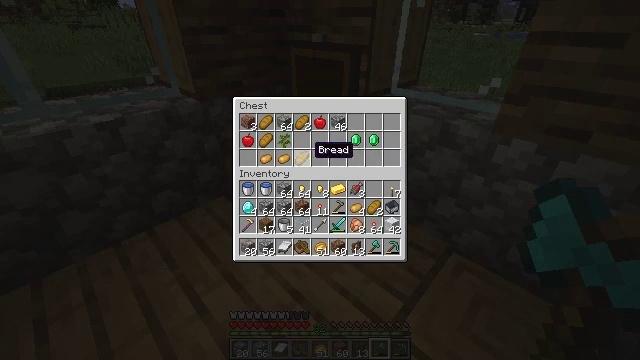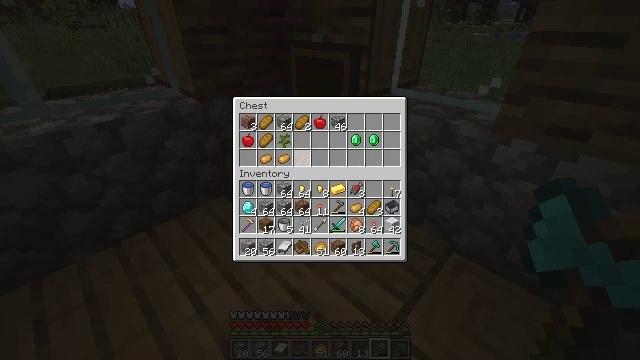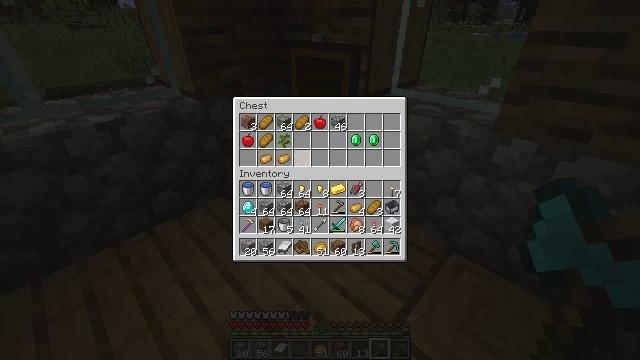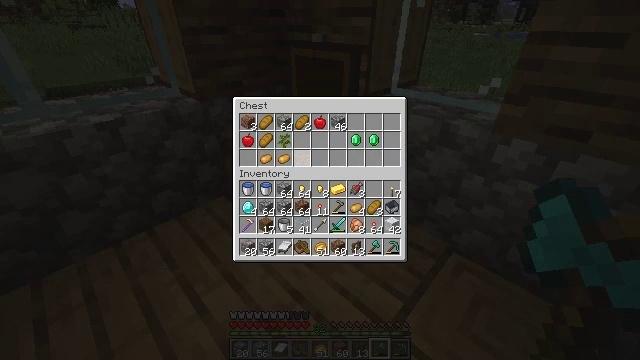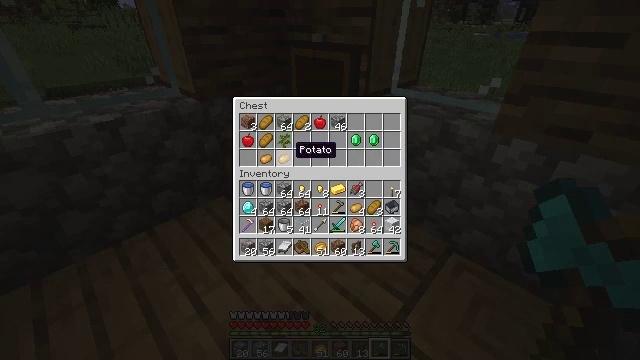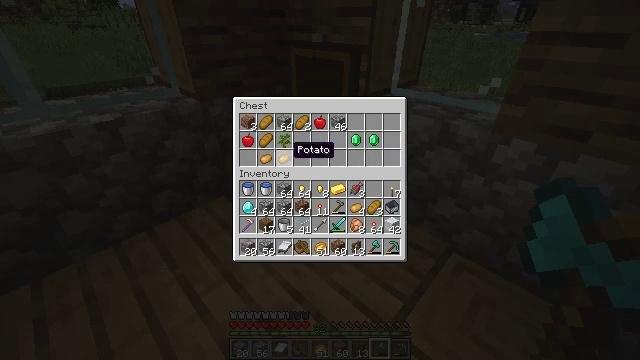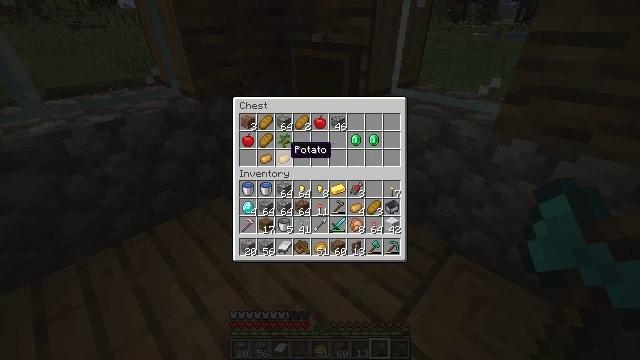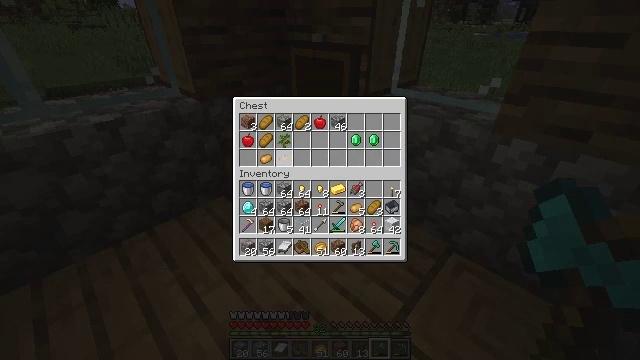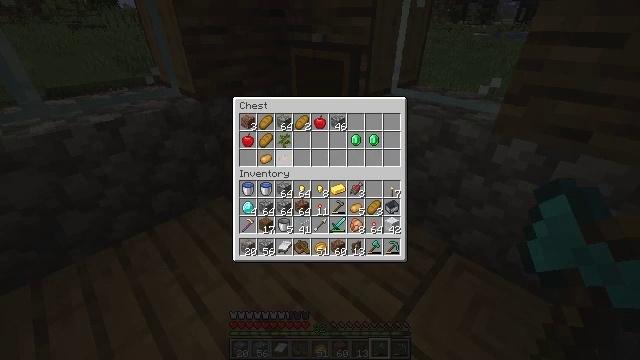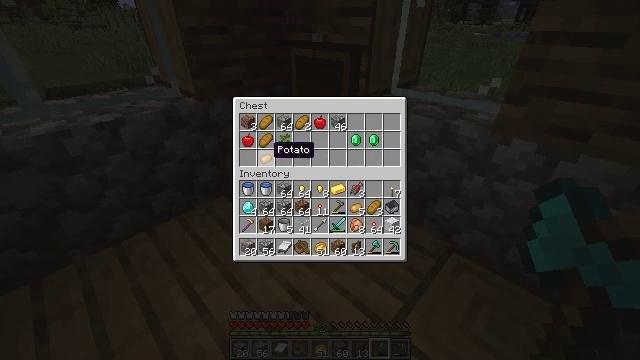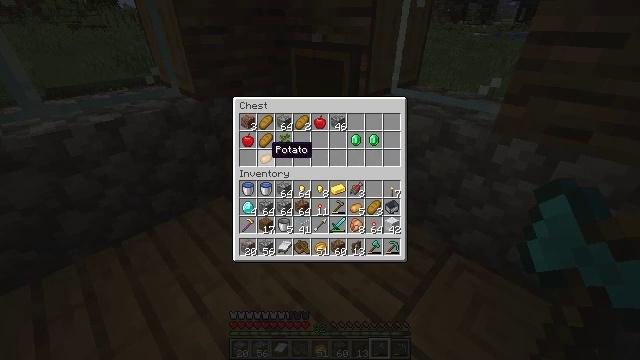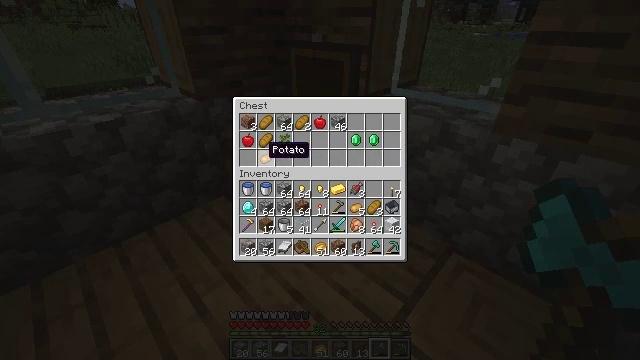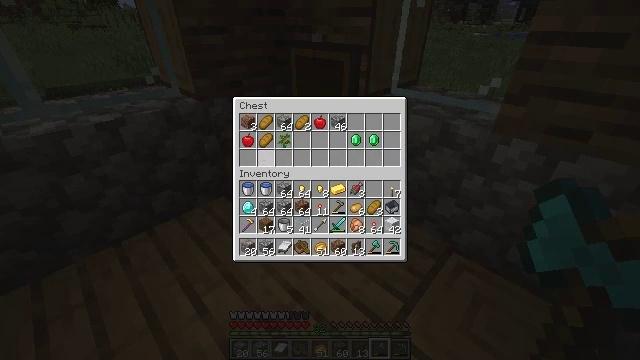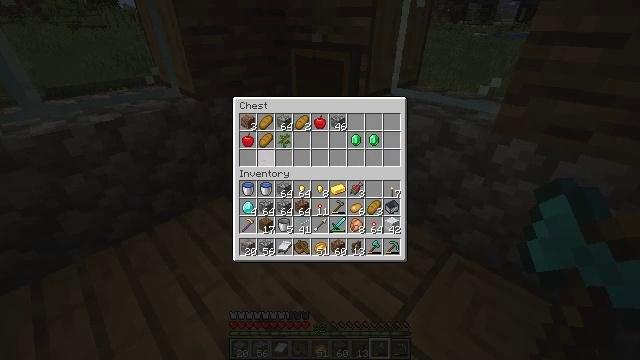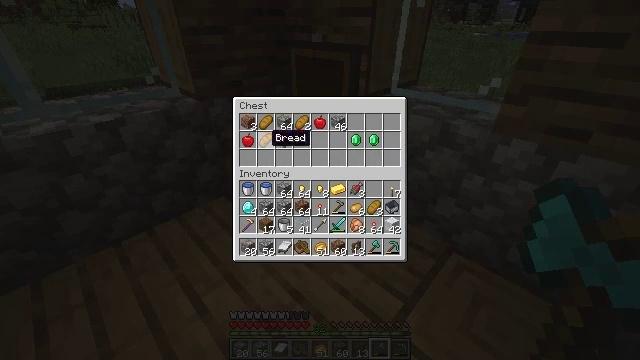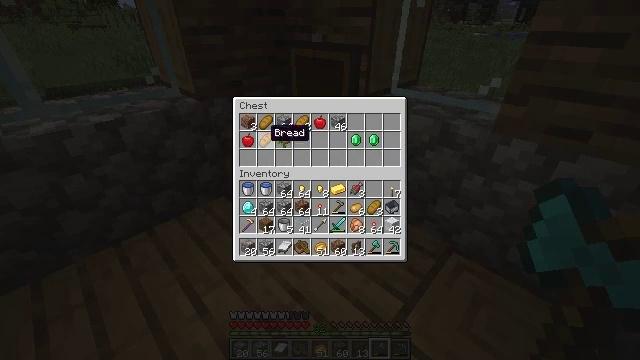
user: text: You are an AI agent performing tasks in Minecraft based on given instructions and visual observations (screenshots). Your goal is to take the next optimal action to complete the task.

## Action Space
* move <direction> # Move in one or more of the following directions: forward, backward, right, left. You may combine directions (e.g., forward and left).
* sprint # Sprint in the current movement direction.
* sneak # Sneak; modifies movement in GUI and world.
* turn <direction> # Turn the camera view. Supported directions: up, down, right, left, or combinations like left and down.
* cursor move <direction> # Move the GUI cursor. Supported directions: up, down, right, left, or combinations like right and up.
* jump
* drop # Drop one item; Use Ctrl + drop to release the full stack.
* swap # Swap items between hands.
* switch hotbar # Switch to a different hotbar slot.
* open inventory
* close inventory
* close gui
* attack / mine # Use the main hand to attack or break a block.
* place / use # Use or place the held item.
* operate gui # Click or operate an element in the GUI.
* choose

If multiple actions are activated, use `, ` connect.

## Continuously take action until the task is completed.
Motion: motion action
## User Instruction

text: Mine beetroots from the garden.
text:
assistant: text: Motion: sneak, attack / mine
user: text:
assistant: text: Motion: sneak, attack / mine
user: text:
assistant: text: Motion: sneak, attack / mine
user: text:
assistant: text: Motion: sneak, turn left
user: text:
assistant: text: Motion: sneak
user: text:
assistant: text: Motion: sneak
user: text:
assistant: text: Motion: sneak, attack / mine
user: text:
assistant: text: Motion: sneak, attack / mine
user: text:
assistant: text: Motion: sneak, turn left
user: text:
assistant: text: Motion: sneak
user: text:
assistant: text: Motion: sneak
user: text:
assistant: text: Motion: sneak, attack / mine
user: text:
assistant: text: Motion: sneak, attack / mine
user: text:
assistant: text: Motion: sneak, turn up
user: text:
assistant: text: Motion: sneak
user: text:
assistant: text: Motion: sneak
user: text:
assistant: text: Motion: sneak, attack / mine
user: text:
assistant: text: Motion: sneak, turn up, attack / mine
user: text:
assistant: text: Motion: sneak
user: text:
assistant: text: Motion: sneak
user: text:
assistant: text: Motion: sneak, attack / mine
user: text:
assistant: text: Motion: sneak, attack / mine
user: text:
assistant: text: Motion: sneak, attack / mine
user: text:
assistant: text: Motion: sneak, turn right
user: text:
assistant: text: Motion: sneak, turn right
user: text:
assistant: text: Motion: sneak
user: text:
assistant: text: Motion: sneak
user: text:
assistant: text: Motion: sneak
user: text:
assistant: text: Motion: sneak
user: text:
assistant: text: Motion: sneak, turn right